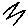
Label: zigzag